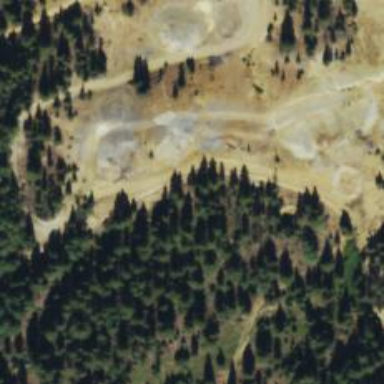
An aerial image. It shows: Quarry area.